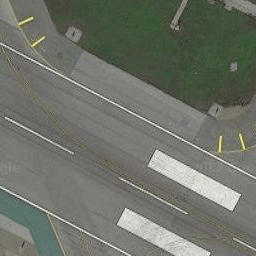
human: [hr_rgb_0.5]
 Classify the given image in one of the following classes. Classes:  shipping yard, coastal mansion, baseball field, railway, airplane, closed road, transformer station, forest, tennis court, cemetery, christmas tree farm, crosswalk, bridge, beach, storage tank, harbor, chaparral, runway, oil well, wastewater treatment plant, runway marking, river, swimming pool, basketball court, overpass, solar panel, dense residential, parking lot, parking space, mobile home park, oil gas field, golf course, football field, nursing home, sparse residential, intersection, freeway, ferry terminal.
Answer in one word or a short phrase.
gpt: runway